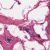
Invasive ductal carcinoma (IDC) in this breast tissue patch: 0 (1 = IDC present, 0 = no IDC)